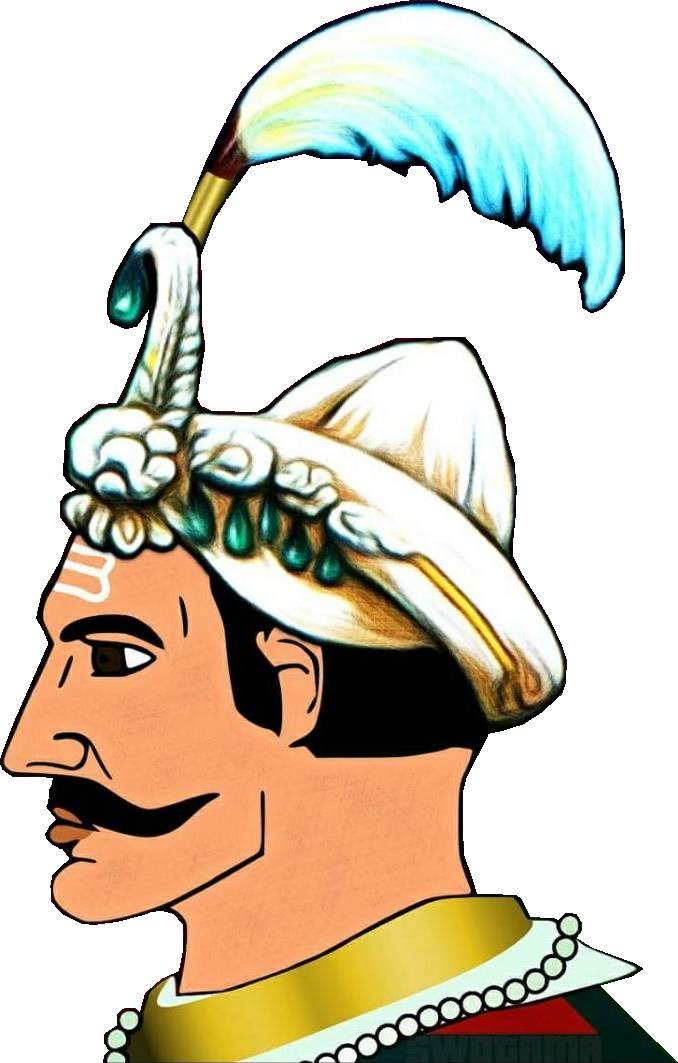
Label: 4_Yes_Chad